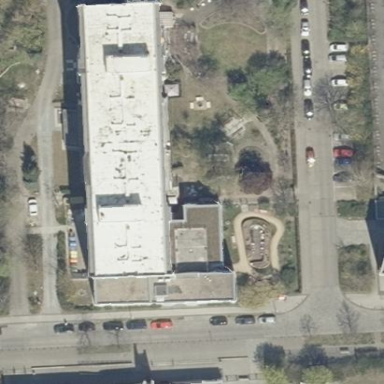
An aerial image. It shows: Nursing home.